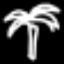
Label: palm tree